Field crop: maize
Growth stage: 2
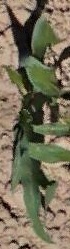
Species: maize